Interaction volume radius: 10 \u00c5
Interaction volume height: 35 \u00c5
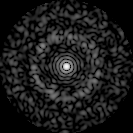
Disorder parameter: 0.8462